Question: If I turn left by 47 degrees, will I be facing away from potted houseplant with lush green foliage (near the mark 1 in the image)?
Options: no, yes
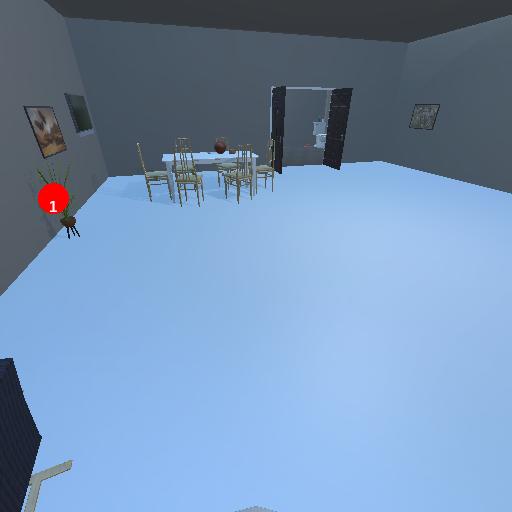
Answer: no